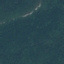
Land use / land cover class: Forest